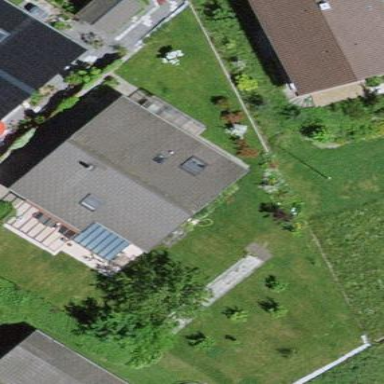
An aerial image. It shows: Residential building.